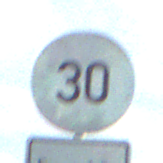
Verkehrszeichen: Geschwindigkeit30
Zusatzzeichen unten: ZeitangabenMitBeschraenkungAufWochentage8
Umgebung: Outdoor, Nature
Tageszeit: MorningAfternoon
Wetter: PartlyCloudy
Licht: Natural
Jahreszeit: NotSpecified
Kontrast: HighContrast